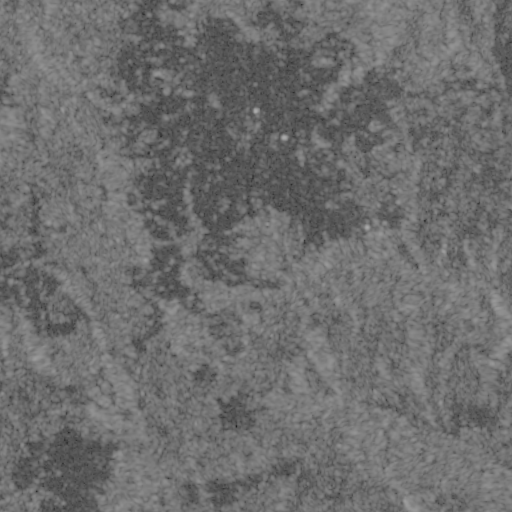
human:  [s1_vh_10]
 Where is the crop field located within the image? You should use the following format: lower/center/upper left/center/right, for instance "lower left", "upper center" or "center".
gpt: The crop field is located in the center of the image.
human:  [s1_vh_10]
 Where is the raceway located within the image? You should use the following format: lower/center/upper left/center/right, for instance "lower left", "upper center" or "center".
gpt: The raceway is located in the upper left of the image.
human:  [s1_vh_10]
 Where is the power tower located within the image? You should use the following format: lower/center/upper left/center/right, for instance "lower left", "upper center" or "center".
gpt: There is no power tower in the image.

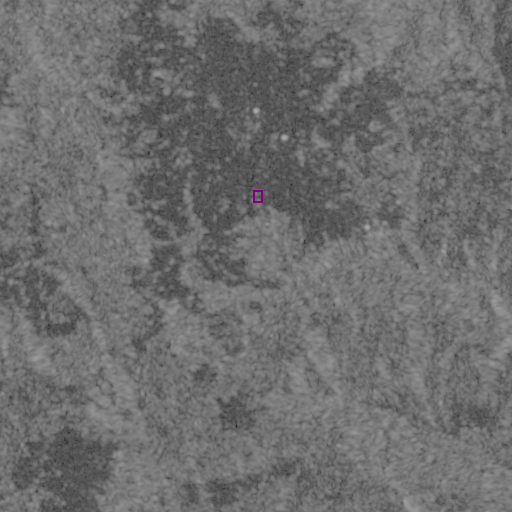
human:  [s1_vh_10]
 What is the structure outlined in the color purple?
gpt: The structure outlined in purple is a crop field.
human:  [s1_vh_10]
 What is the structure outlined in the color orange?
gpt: There is no orange outline.